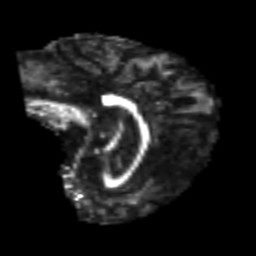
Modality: FA
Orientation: sagittal
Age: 65
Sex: female
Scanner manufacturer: siemens
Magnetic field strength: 3 T
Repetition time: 4.999 s
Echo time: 0.07946 s